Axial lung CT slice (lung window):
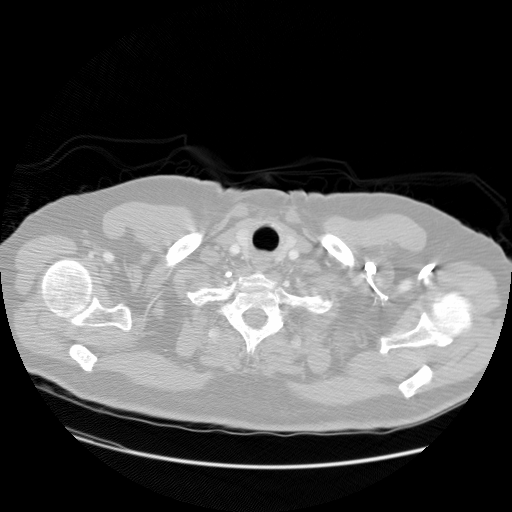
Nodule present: no